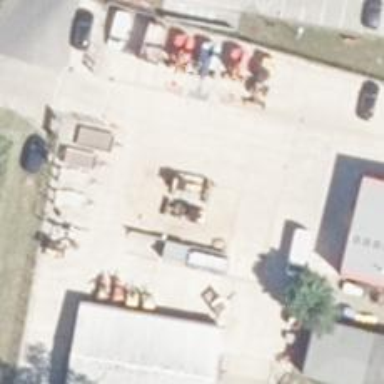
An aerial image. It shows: Car rental facility.